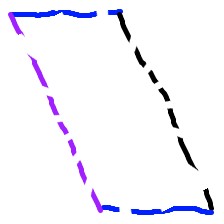
Shape: parallelogram